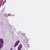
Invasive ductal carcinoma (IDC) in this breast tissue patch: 0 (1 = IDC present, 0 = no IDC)